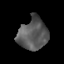
Tissue: skin
Cell type: Epithelial cells
Senescence score: 0.2496
Nuclear area (px): 905
Mean DAPI intensity: 91.082